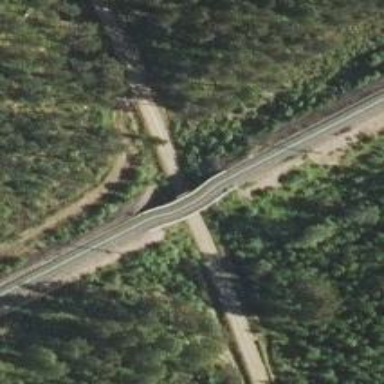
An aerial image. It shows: Bridge used by trains with continuous electrified contact lines.